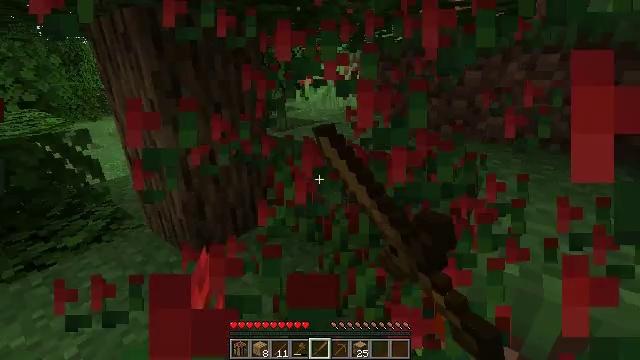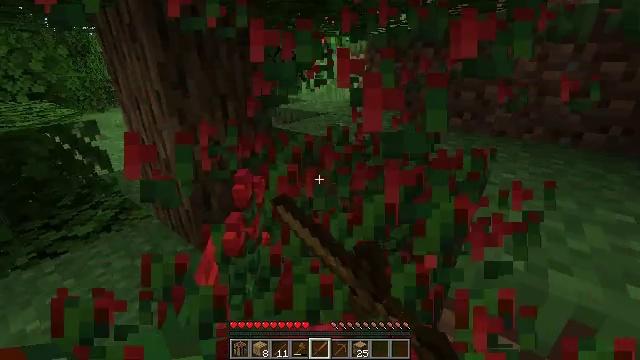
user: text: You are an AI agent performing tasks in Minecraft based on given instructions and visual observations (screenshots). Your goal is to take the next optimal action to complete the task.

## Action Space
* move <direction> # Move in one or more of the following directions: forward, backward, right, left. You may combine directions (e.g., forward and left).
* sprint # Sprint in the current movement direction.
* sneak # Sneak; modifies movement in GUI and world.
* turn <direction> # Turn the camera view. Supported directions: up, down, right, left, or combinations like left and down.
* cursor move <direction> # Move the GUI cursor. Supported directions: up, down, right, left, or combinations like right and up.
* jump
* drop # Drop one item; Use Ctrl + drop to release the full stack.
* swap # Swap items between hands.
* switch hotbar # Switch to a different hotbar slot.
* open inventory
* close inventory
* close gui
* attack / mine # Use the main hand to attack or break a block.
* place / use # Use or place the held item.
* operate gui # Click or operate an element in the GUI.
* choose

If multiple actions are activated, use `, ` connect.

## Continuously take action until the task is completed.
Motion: motion action
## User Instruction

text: Get some roses from the rose bush.
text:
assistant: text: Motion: turn left and down, attack / mine
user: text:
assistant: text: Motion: attack / mine